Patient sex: M
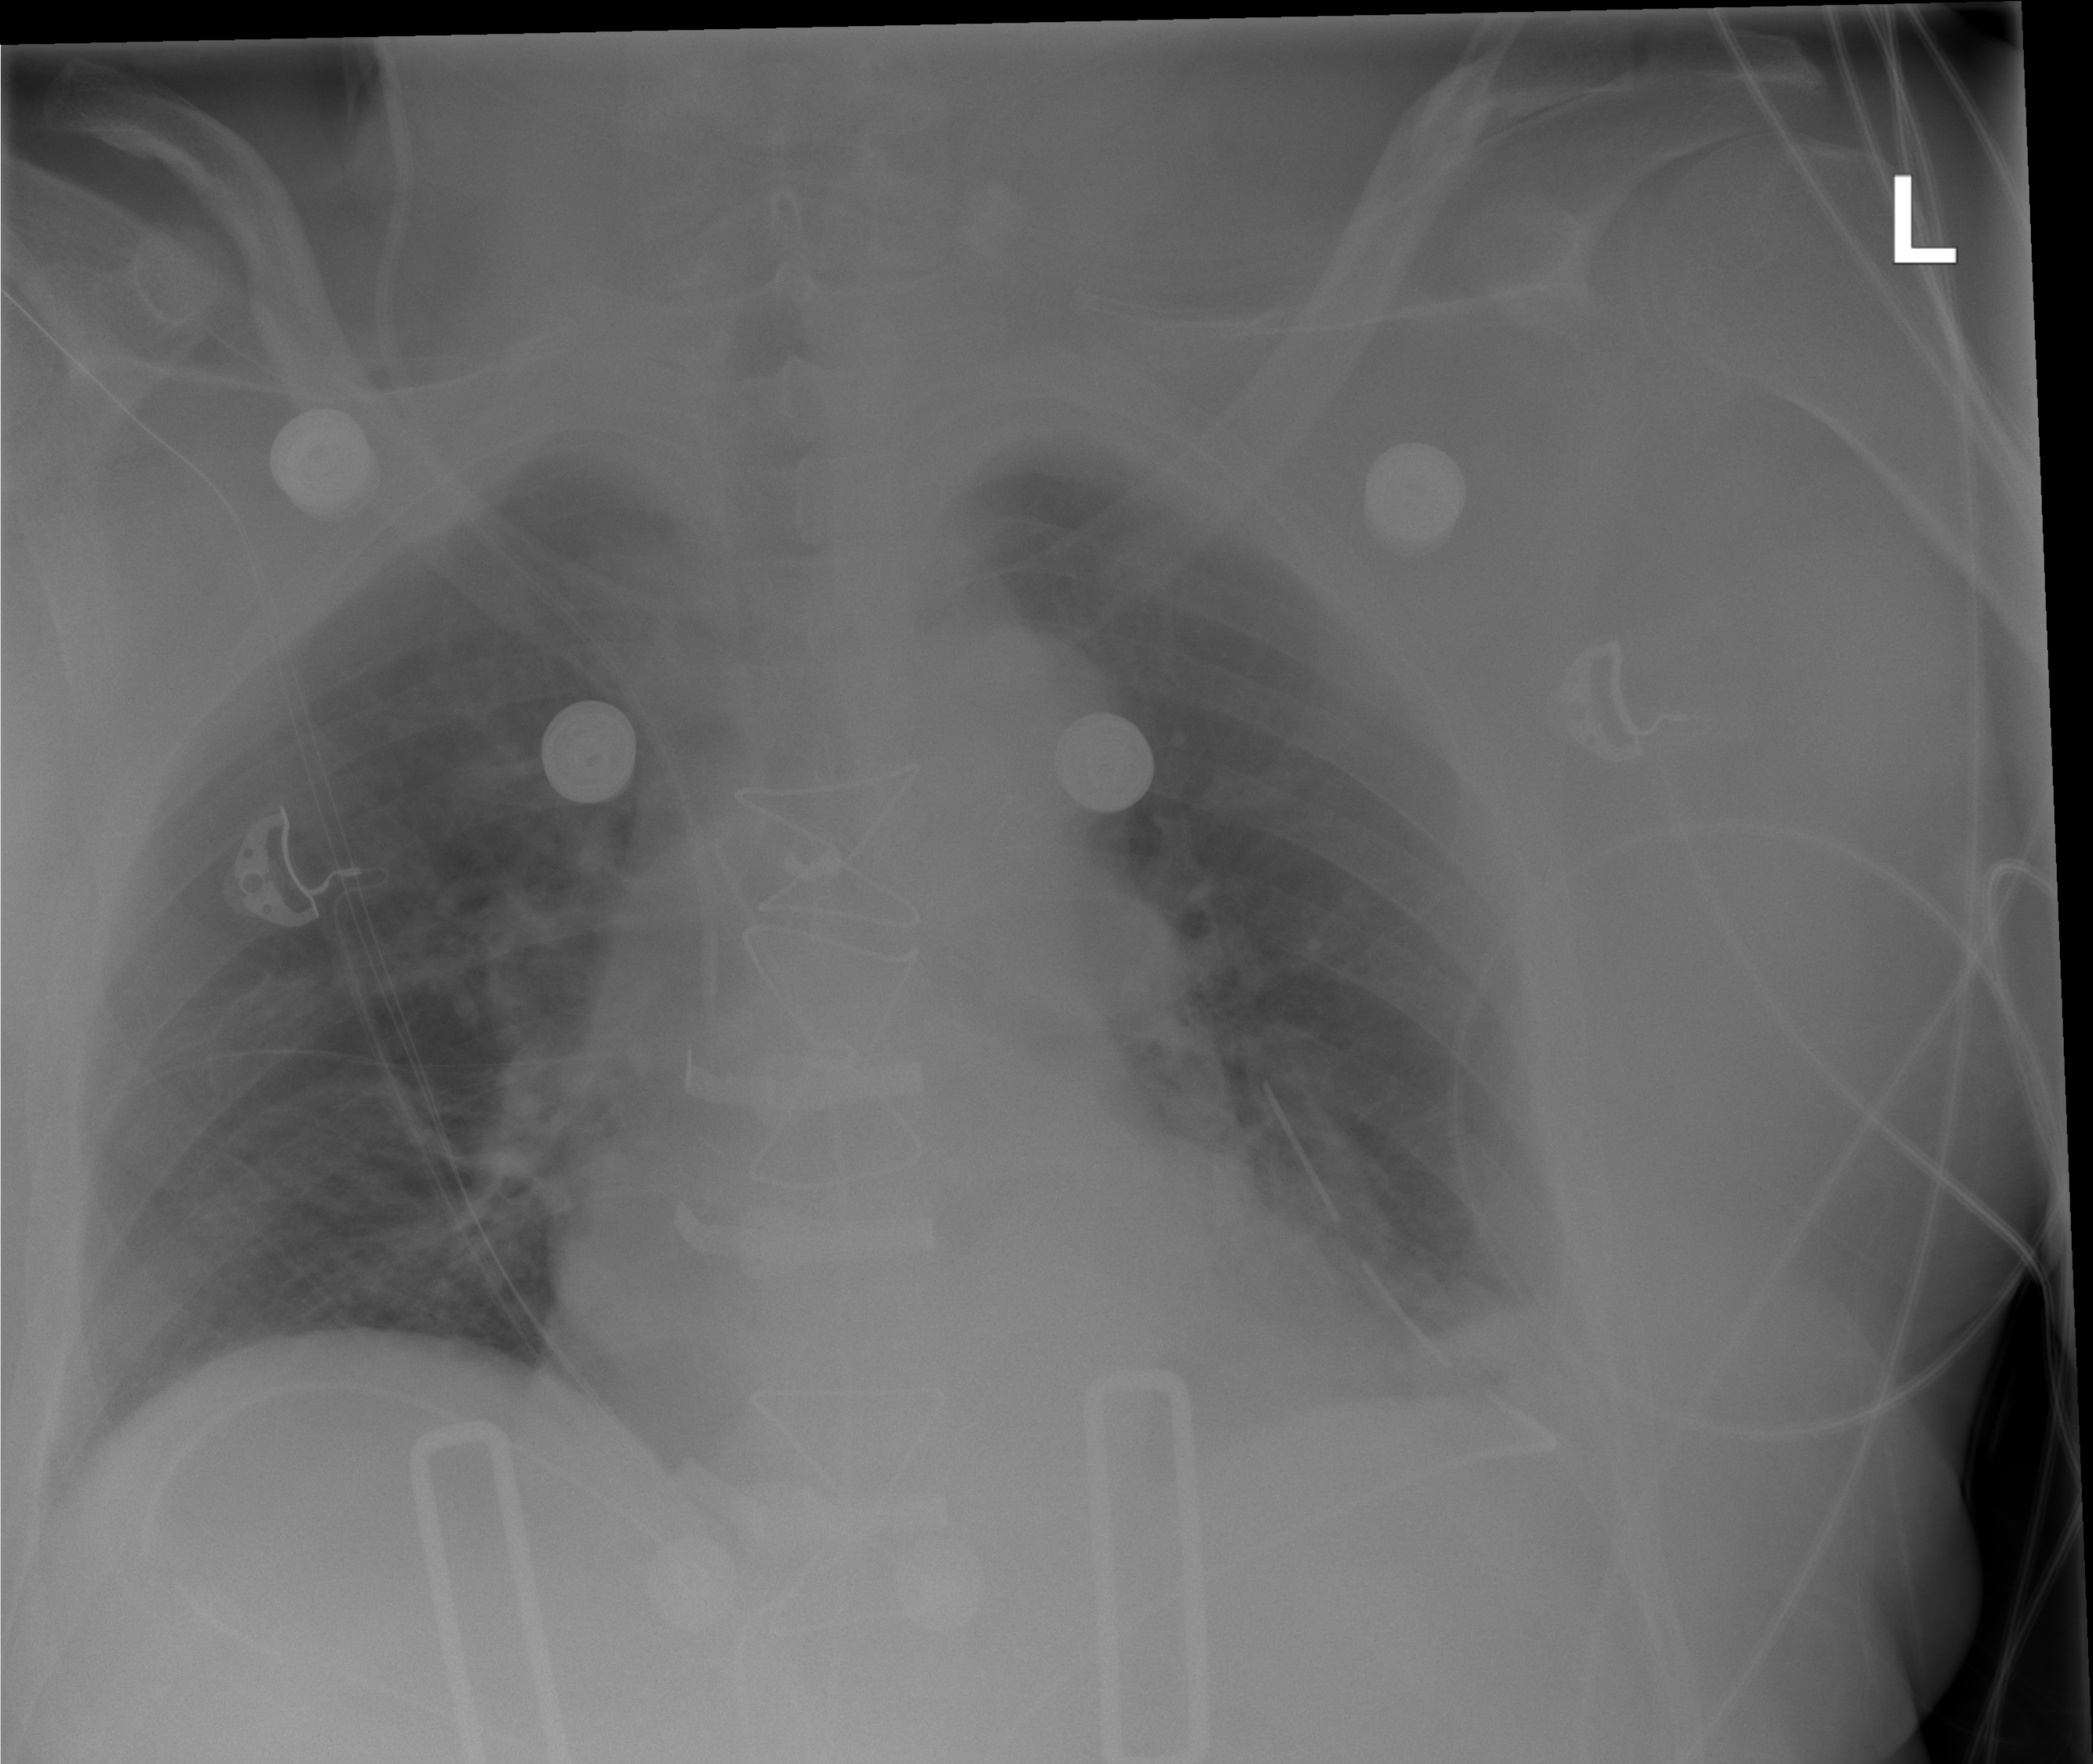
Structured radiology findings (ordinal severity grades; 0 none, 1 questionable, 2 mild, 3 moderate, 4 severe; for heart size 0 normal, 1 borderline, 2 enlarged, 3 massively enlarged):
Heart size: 0
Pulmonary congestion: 2
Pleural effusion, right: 0
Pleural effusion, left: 0
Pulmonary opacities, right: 0
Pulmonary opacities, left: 0
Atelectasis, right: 2
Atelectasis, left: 2